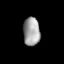
Tissue: lung
Cell type: Myeloid cells
Senescence score: 0.6251
Nuclear area (px): 459
Mean DAPI intensity: 161.584